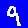
Digit: 9